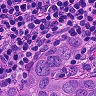
Metastatic tissue present: yes